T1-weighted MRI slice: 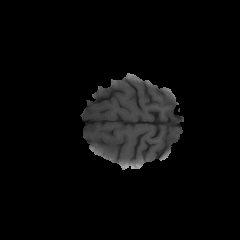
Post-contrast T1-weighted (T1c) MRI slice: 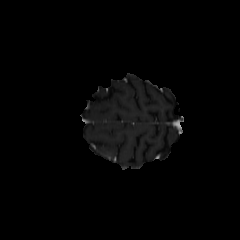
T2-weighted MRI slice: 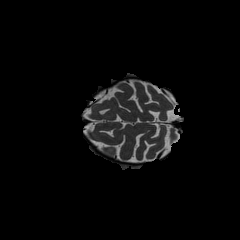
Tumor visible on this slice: yes